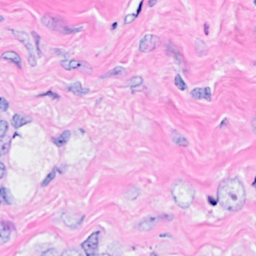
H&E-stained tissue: Breast